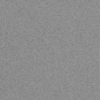
Label: dusty